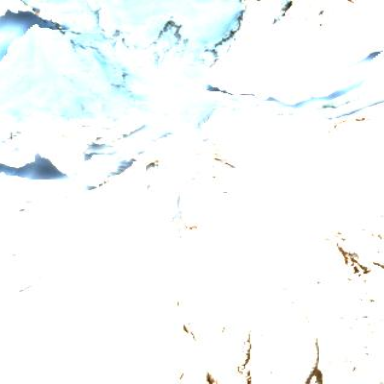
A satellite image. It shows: Stunning view of glacier.